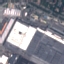
Land use / land cover class: Industrial